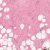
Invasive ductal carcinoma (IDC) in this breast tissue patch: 0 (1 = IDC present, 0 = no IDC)